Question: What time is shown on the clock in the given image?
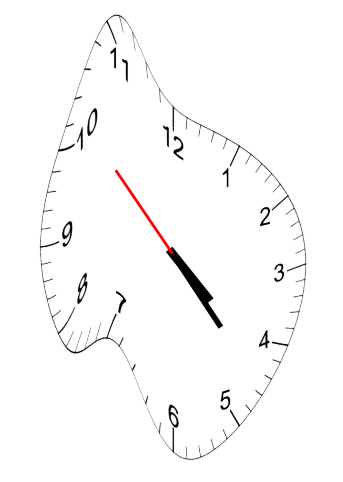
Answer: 04:22:52